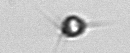
Label: Acanthoica_quattrospina